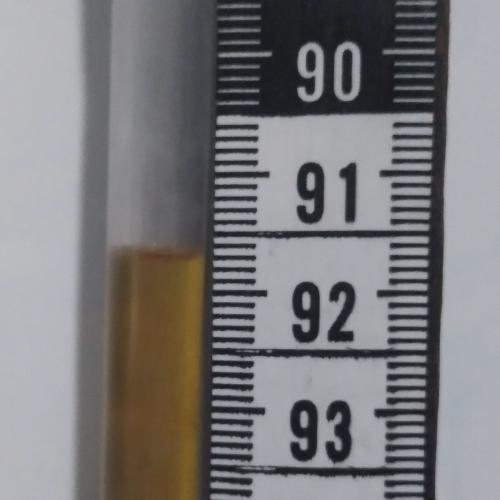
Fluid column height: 91.7 cm